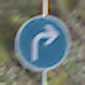
Verkehrszeichen: VorgeschriebeneFahrtrichtungRechts
Umgebung: Outdoor, Nature
Tageszeit: MorningAfternoon
Wetter: PartlyCloudy
Licht: Natural
Jahreszeit: NotSpecified
Kontrast: LowContrast